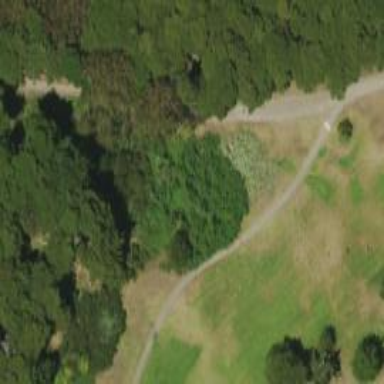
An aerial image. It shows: Service road designated as golf cart path.